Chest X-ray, AP view. Patient: 39 years old, sex M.
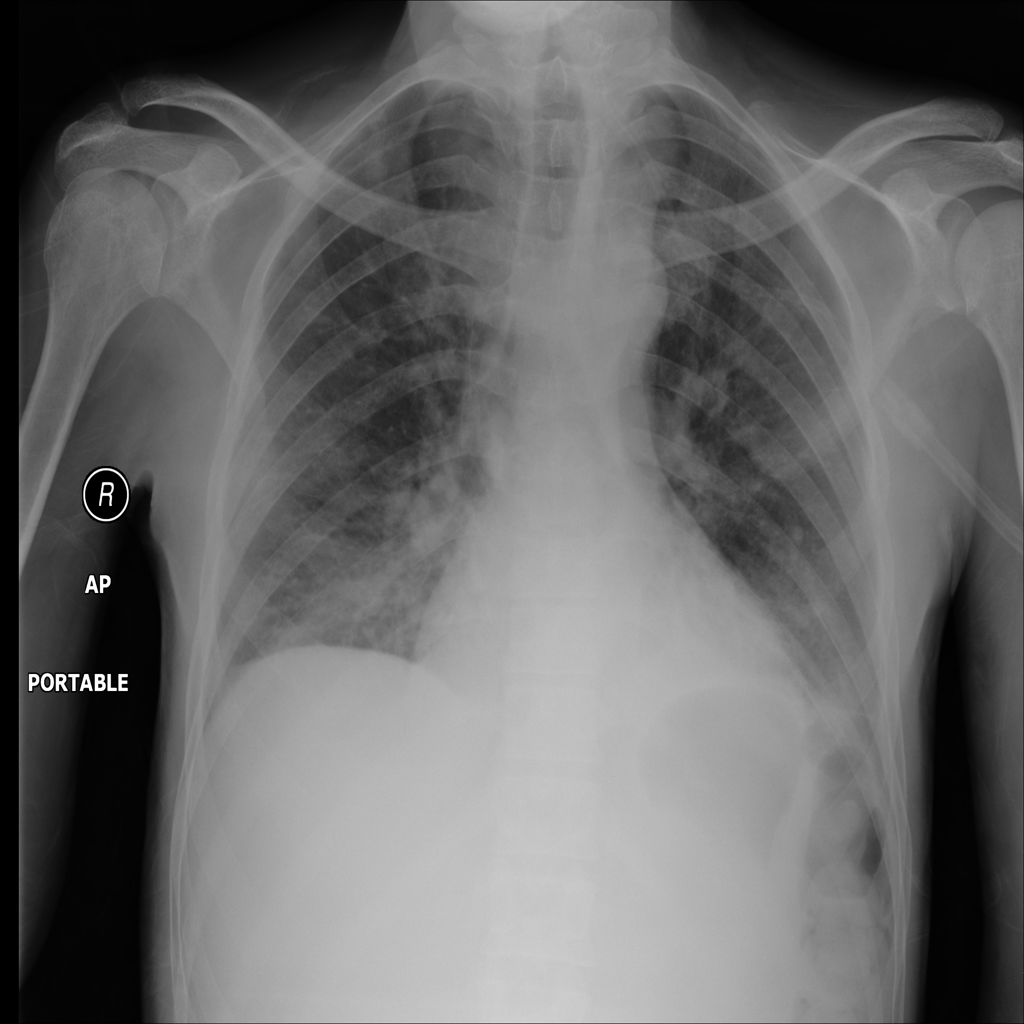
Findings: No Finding